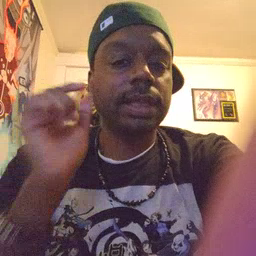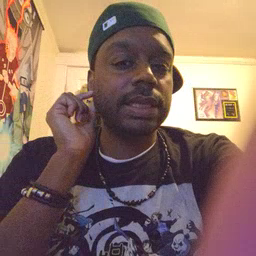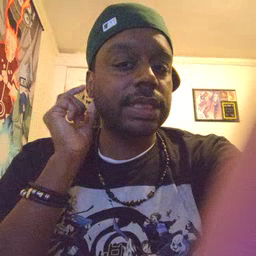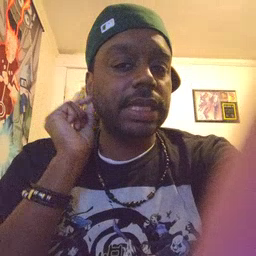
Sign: ear